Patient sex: F
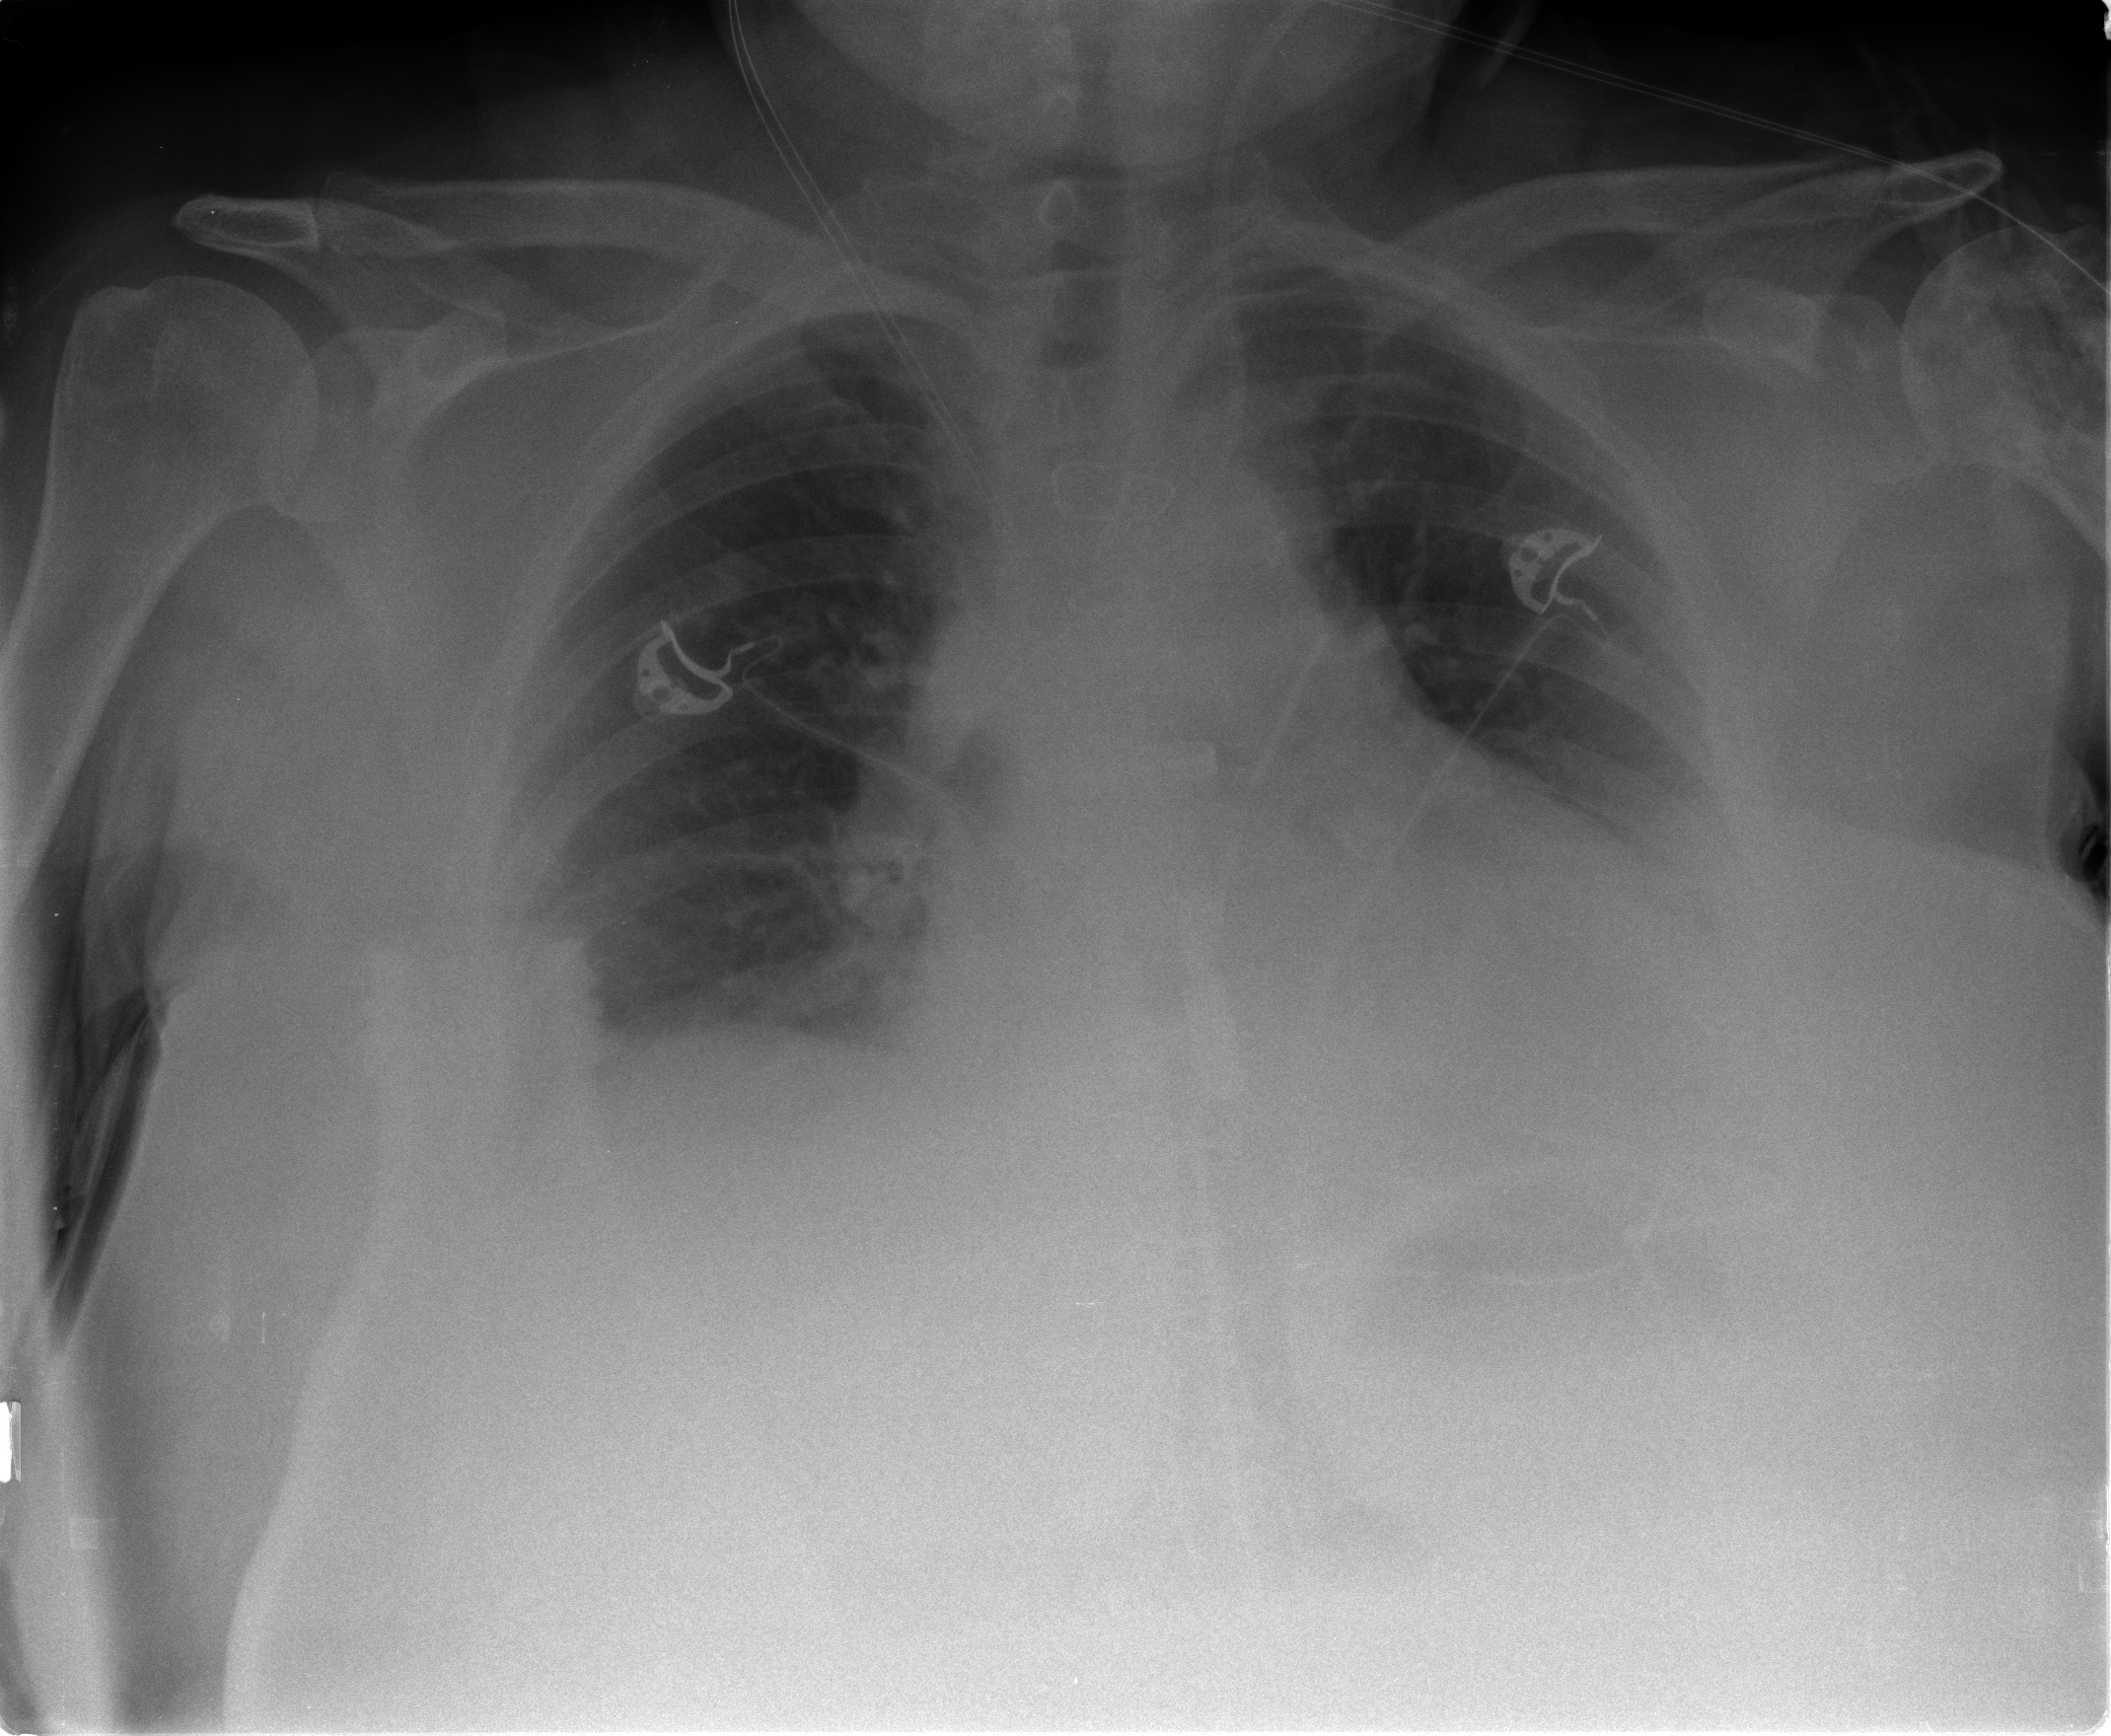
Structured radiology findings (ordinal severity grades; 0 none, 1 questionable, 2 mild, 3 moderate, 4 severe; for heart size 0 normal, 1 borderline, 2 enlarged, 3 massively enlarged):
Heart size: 2
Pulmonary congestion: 2
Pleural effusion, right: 0
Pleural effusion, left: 1
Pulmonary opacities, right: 0
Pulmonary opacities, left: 0
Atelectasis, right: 2
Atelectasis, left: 2